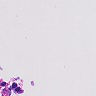
Metastatic tissue present: no